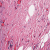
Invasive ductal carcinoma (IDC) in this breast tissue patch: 0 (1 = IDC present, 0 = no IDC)